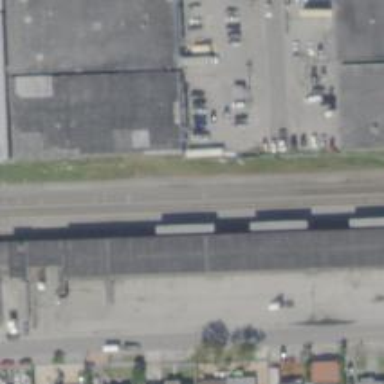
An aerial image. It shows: Transload railway.